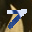
Label: 7